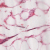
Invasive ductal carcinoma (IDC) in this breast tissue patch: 0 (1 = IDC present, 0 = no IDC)